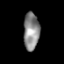
Tissue: prostate
Cell type: Myeloid cells
Senescence score: 0.3604
Nuclear area (px): 585
Mean DAPI intensity: 136.708